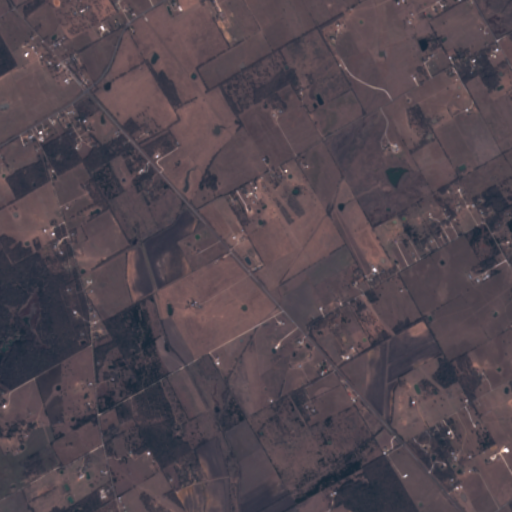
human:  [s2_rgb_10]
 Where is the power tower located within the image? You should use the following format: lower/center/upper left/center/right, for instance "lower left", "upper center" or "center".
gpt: The power tower is located in the lower left of the image.
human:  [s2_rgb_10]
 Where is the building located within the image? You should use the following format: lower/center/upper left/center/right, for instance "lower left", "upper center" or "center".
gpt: The building is located in the upper of the image.
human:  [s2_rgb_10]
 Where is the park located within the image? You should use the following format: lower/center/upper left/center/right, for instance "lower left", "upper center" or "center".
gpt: There is no park in the image.